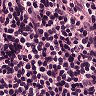
Metastatic tissue present: no